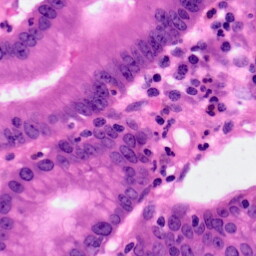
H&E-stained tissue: Pancreatic